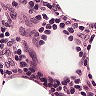
Metastatic tissue present: no